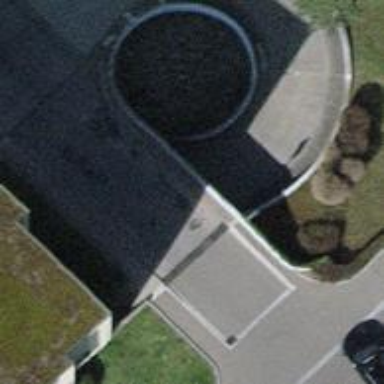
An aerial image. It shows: Parking entrance.